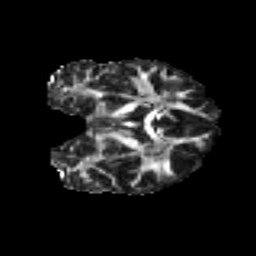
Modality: FA
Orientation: coronal
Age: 22
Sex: female
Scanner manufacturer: ge
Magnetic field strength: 3 T
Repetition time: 7.8 s
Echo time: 0.0606 s